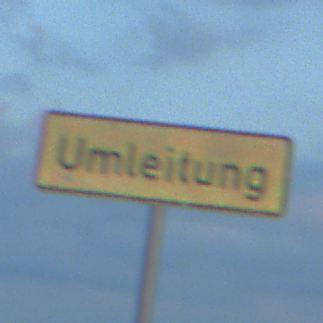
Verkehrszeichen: Umleitungsankuendigung
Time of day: SunriseSunset
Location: Outdoor (Nature)
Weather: PartlyCloudy
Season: NotSpecified
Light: Natural